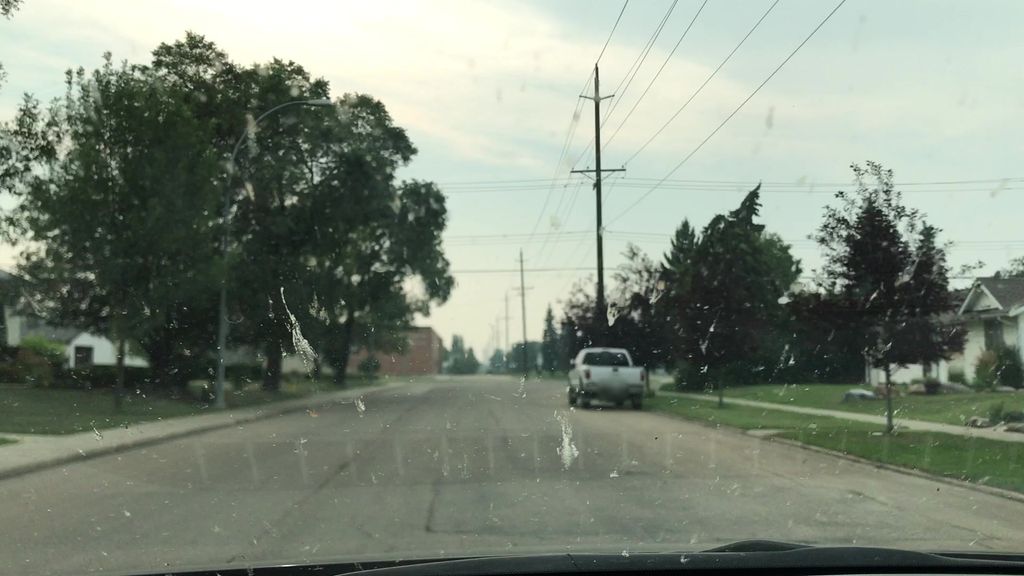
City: edmonton